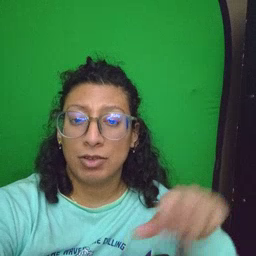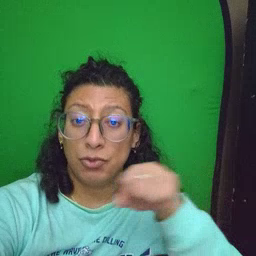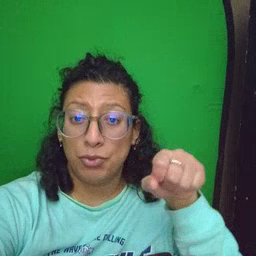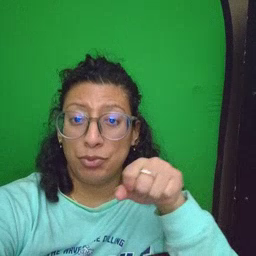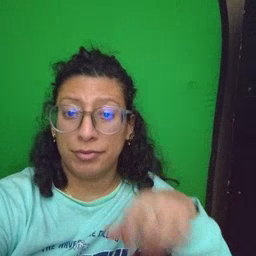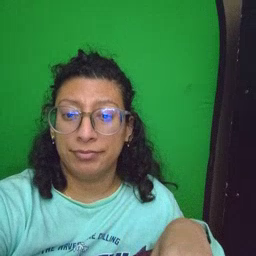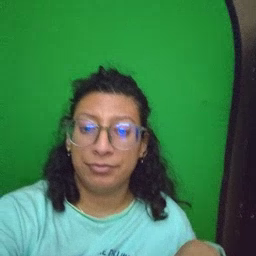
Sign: shoe